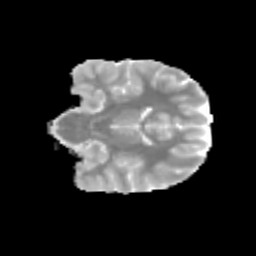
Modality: MD
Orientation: coronal
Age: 13
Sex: female
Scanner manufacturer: siemens
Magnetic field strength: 3 T
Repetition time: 3.8 s
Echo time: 0.07 s